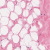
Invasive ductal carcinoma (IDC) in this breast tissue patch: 0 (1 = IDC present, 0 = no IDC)